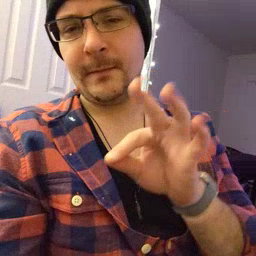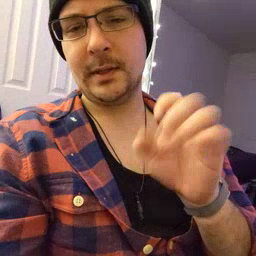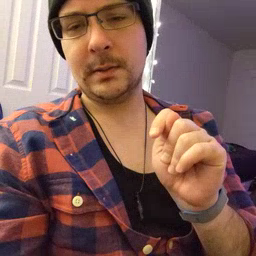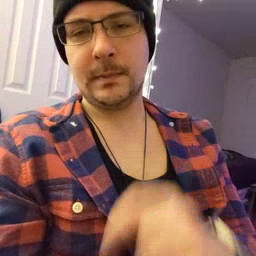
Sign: feet